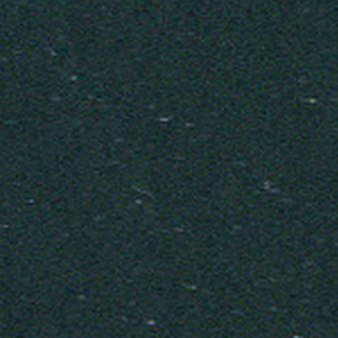
Label: other